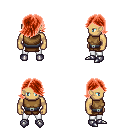
a pixel art fantasy rpg character, male body template, human, tanned skin, leather chest armor, white pants, red swoop hairstyle, metal boots, four views (front, back, left, right), 2x2 character sprite sheet, small pixel art, hard edges, no anti-aliasing